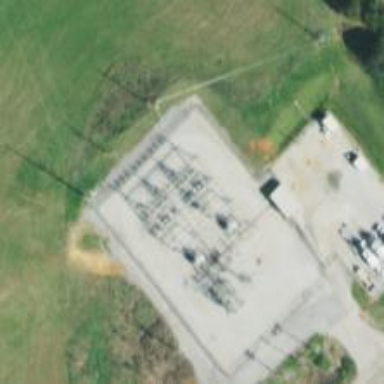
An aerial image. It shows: Distribution level power substation.